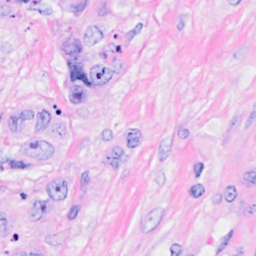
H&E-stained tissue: Breast